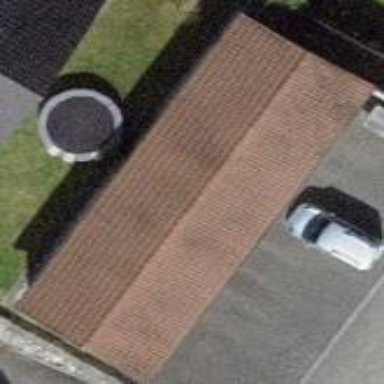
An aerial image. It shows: Garage.